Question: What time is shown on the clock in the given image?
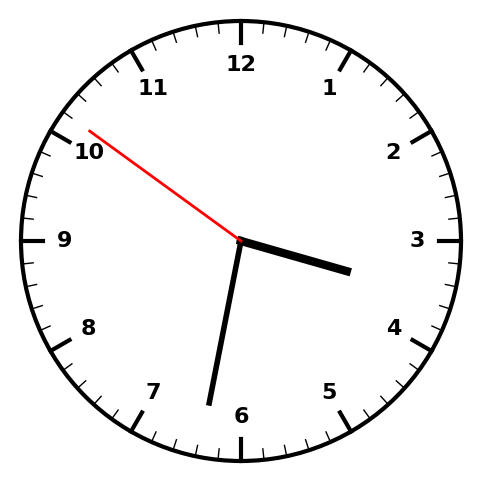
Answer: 03:31:51